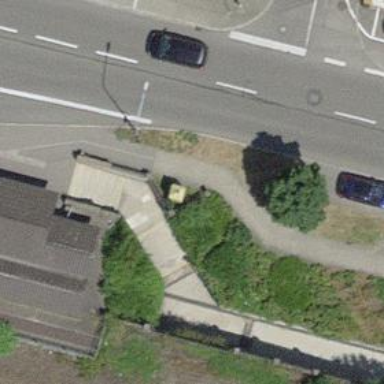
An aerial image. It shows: Steps made of paving stones.